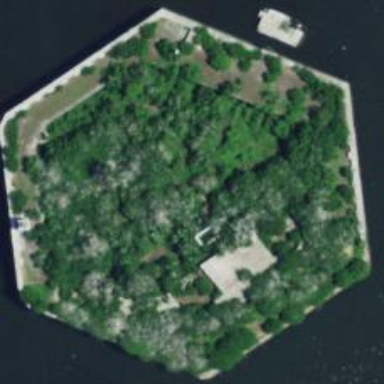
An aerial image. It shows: Historic fort located on islet.